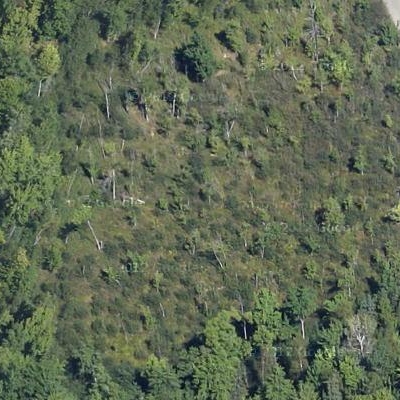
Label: eForest